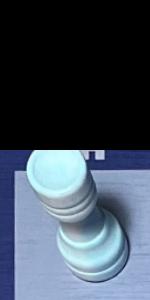
Label: Rook_White